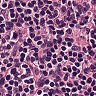
Metastatic tissue present: no